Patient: sex F, age 64
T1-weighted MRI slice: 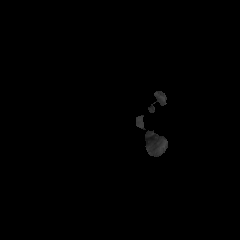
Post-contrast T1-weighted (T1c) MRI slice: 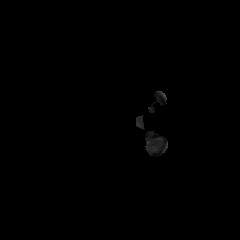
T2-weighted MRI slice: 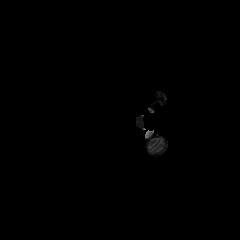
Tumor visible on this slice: no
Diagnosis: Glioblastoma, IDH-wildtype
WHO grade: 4